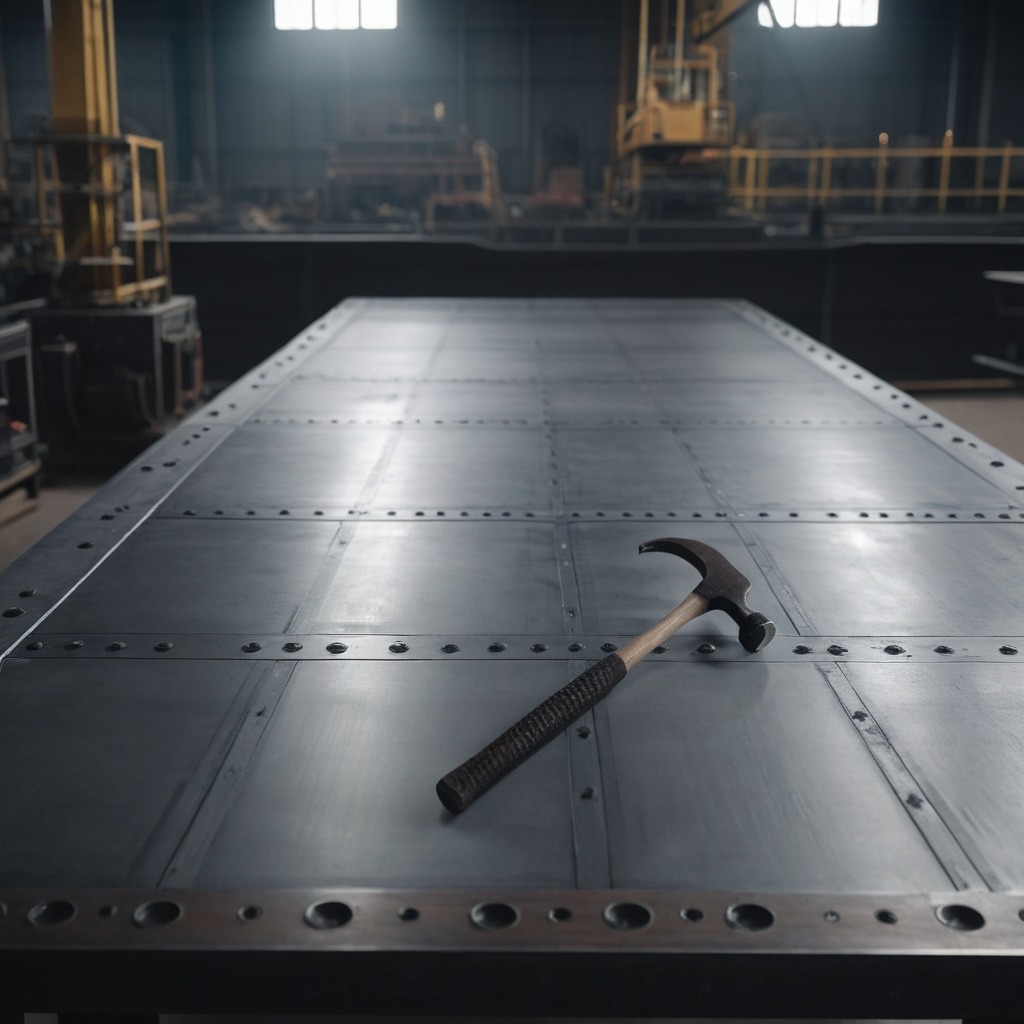
A hammer is lying on the cold steel table in a mining workshop gritty textures.